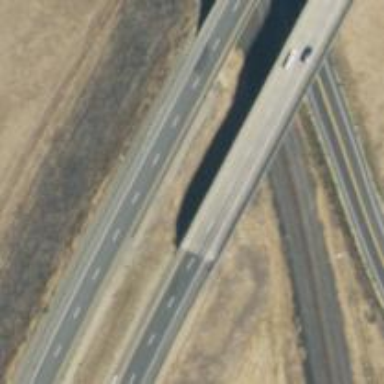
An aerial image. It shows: Asphalt bridge on motorway.